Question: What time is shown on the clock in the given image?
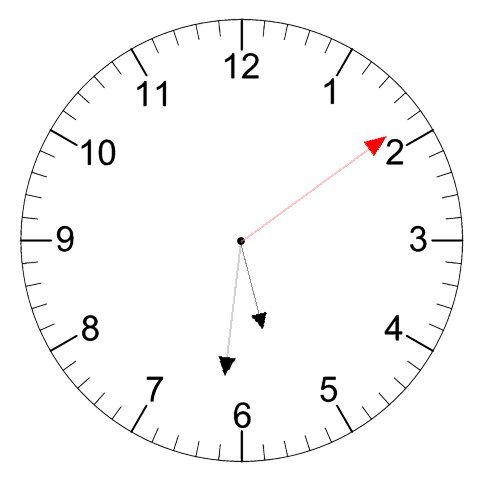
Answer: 05:31:09